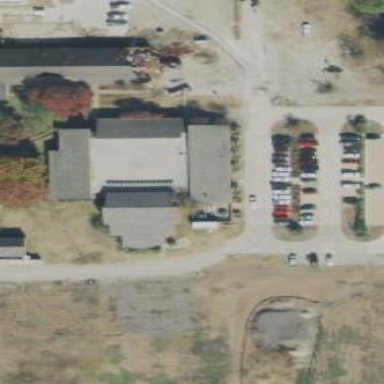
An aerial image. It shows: Public building.